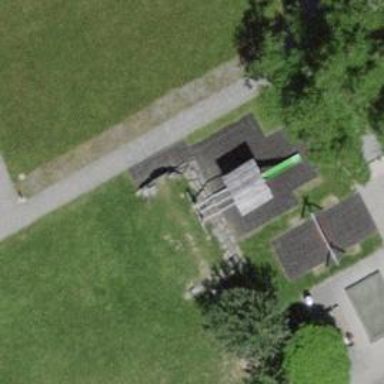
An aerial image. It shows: Playground with various structures for children to play on.